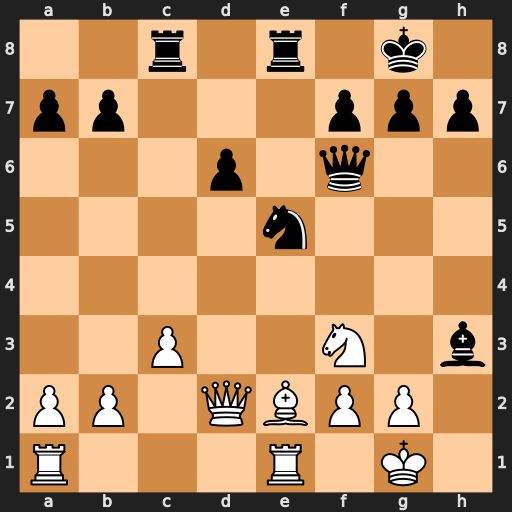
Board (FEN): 2r1r1k1/pp3ppp/3p1q2/4n3/8/2P2N1b/PP1QBPP1/R3R1K1
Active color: w
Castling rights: -
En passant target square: -
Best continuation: Nxe5 dxe5 gxh3